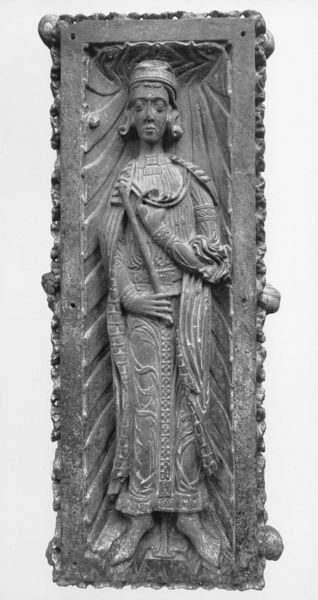
Titel: Stiftergrabmal des Gaugrafen Konrad Kurzbold (gest. 948)
Standort: Limburg a.d. Lahn, Dom (EU - D - H)
Schlagwörter: hand, mann, umhang, finger, frau, geste, holz, marmor, gürtel, tuch, haube, ornament, mütze, augen, gesicht, kleidung, rahmen, stein, hände, kirche, figur, gewand, mantel, gotik, skulptur, statue, kopfbedeckung, relief, füße, schuhe, stab, mauer, mimik, nische, barfuß, sarg, sandstein, mittelalter, heiliger, einfassung, zepter, szepter, grabmal, romanisch, sarkophag, heiligenfigur, mittelelter, grabplatte, releif, halbrelief, ame, frabmal, frauenfigur9, altarnisvhe